Interaction volume radius: 10 \u00c5
Interaction volume height: 15 \u00c5
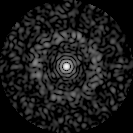
Disorder parameter: 0.8312